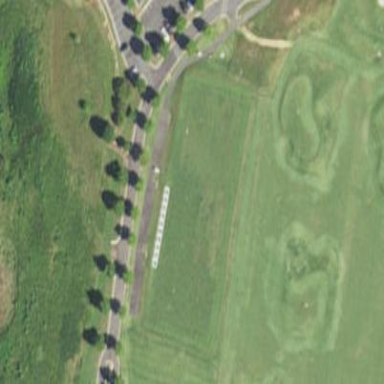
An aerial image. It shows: Grass area designated as golf tee.